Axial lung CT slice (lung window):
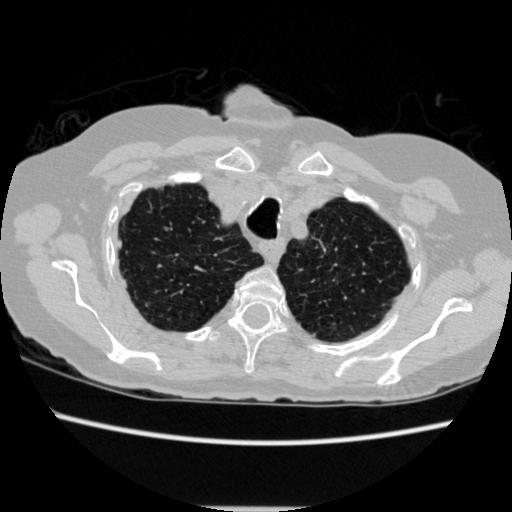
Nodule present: no